Question:
I am trying to create the classic solitaire game in Javascript, but I am uncertain about how to design the HTML/CSS part of the game.
Requirements:
1. Animation. Dealing cards, shuffling cards etc. should be animated.
2. Each card can be dragged and dropped.
Here is my question:
What are the general strategies/techniques to position the elements in HTML5 games? Apparently in this game, we may not want to simply hard-code a card's position to something like 'top: 30px; left: 50px' etc, because it has to adopt itself to different screen sizes, not to mention it has to align with other cards.
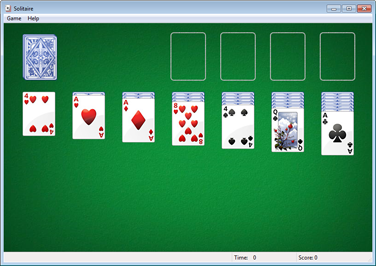
Answer: It depends mostly on how you want to go about it, but I would recommend using '<canvas>'. It supports animations, click handlers, everything you would need.
Also, there's the absolutely library <URL> that you can take advantage of, which handles things like bitmaps, tweens, sounds, pre-loading large images, you name it!
If you'd prefer to just use a regular canvas, of tutorials like <URL> that work specifically with card games in canvas.
As for clicking and dragging, the general concept is that you calculate where the object is by calculating the offset from the edge of the canvas. CreateJS allows you to easily have an 'object' that sits on the canvas, so it will automatically come complete with its own width and height. You can both define the offset and move it around with standard object syntax, using something along the lines of:
'''
card.x = game_board.x + 100;
'''
Having said that, there's no need to re-invent the wheel! <URL>.
Hope this helps! :)